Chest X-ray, AP view. Patient: 47 years old, sex F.
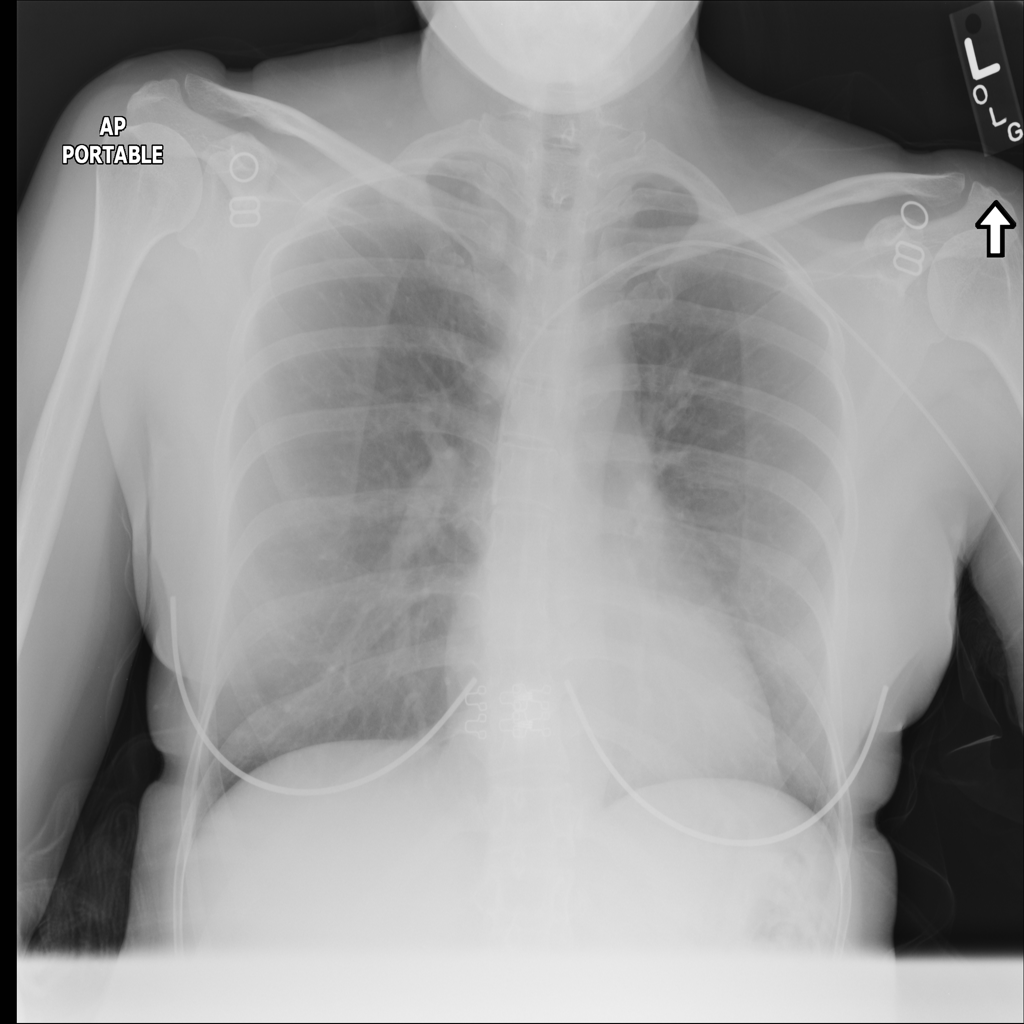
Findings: No Finding